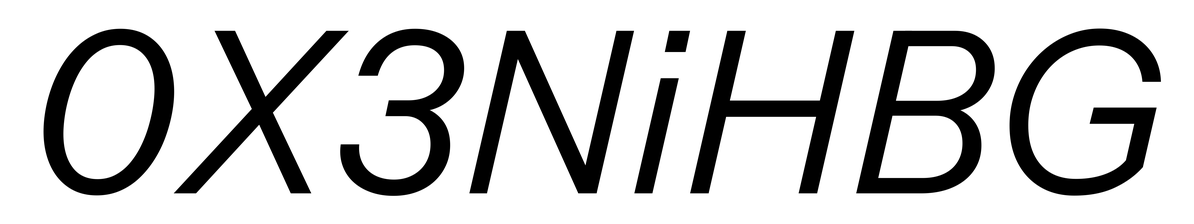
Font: InstrumentSans-Italic_Italic